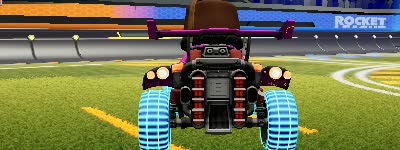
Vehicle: octane